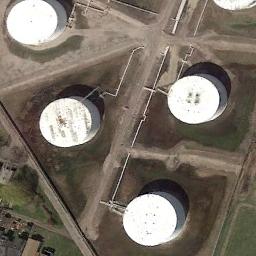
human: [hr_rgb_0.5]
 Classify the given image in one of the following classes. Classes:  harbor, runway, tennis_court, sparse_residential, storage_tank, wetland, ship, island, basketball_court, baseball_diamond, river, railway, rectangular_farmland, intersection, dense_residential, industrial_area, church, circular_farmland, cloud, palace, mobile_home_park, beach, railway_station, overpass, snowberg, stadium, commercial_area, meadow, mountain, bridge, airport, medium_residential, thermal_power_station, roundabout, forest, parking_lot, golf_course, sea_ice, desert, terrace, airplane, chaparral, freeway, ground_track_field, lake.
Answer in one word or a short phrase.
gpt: storage_tank